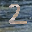
Label: 2